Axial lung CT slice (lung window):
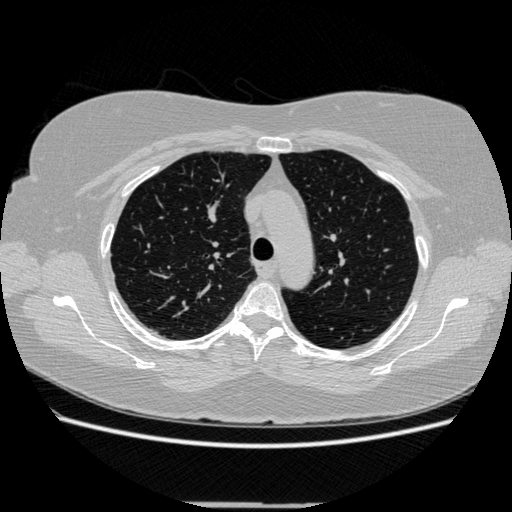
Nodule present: no